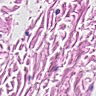
Metastatic tissue present: no